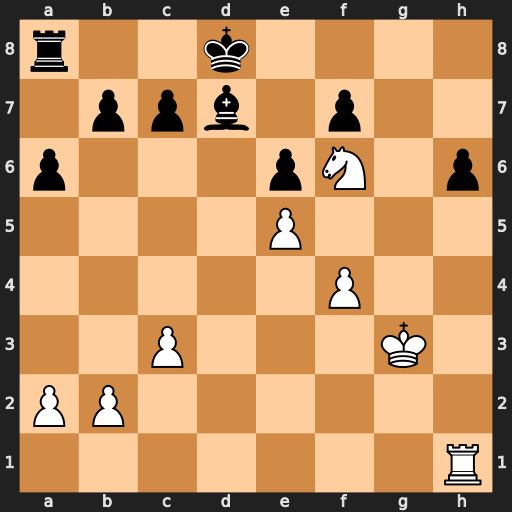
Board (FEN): r2k4/1ppb1p2/p3pN1p/4P3/5P2/2P3K1/PP6/7R
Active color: w
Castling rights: -
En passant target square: -
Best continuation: Rd1 Ke7 Rxd7+